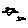
Label: star